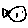
Label: fish